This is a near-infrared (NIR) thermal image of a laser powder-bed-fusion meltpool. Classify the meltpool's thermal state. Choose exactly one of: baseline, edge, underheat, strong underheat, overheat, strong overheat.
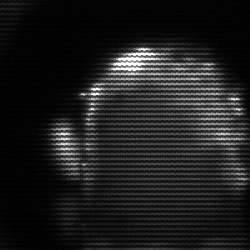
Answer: baseline